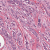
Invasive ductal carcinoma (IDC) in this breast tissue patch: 1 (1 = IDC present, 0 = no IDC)